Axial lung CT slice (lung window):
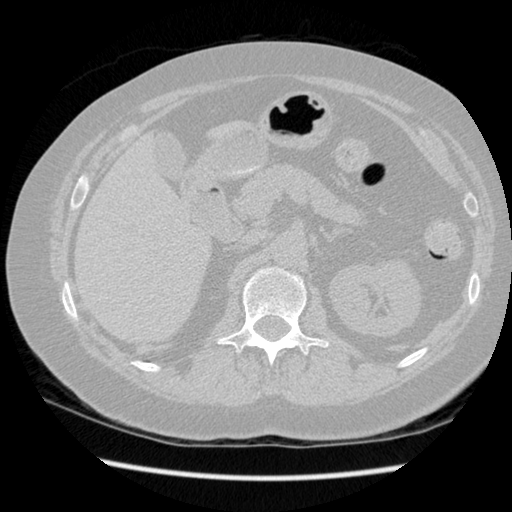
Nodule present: no